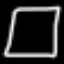
Label: square